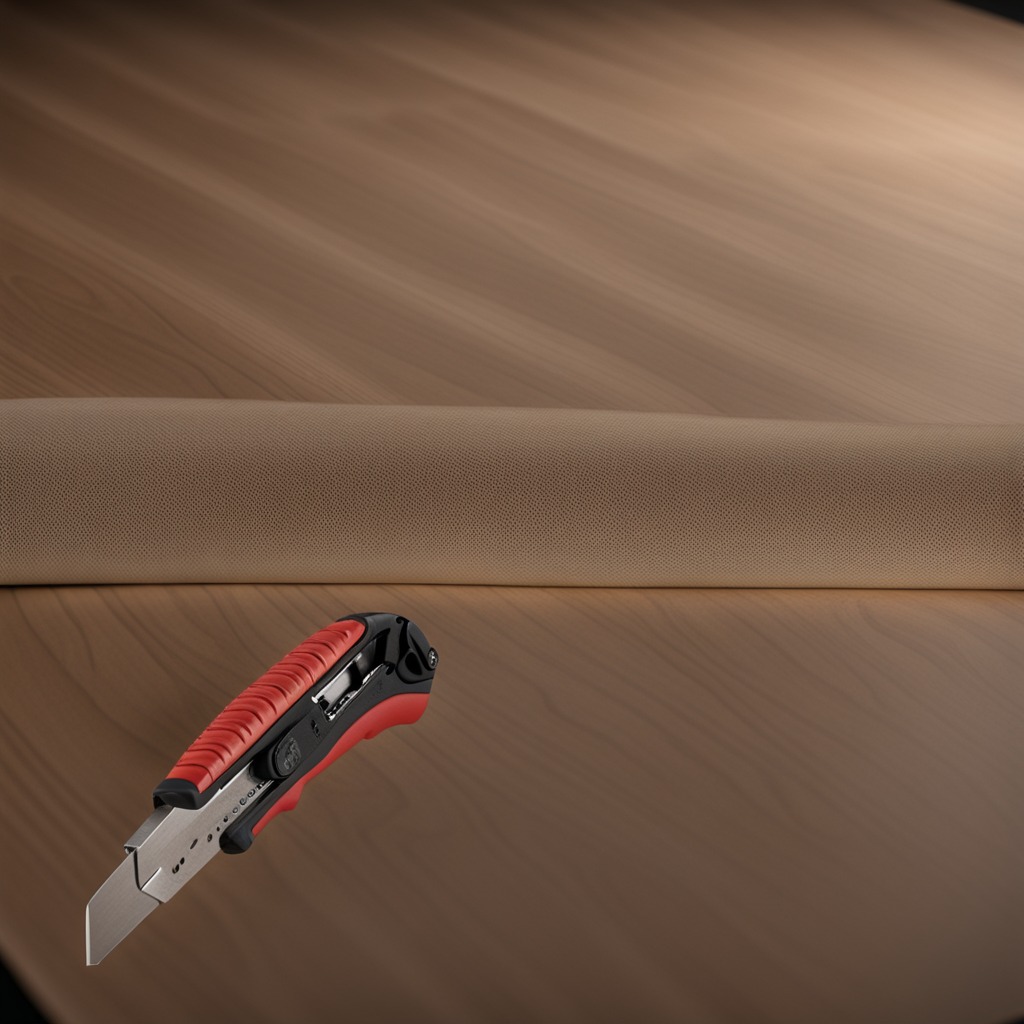
A utility knife is lying on the wooden table.